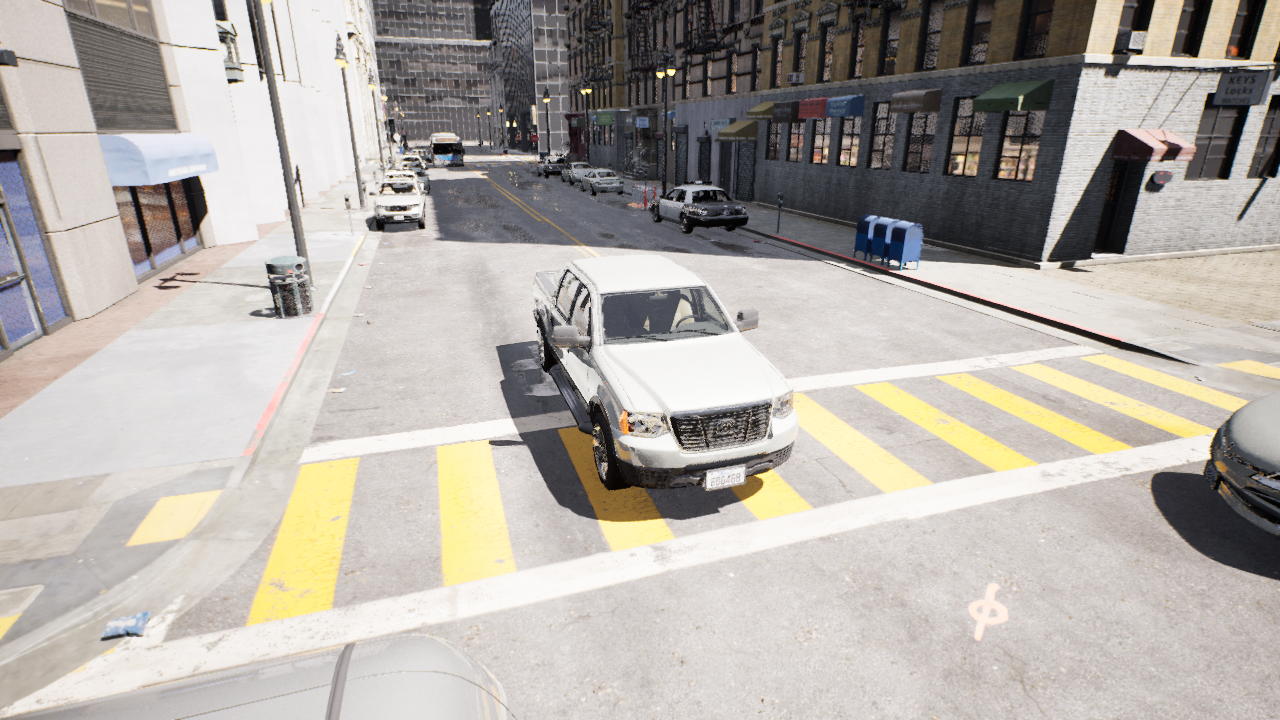
Venue: residential
Lighting: clear day
Vehicle rig: pickup